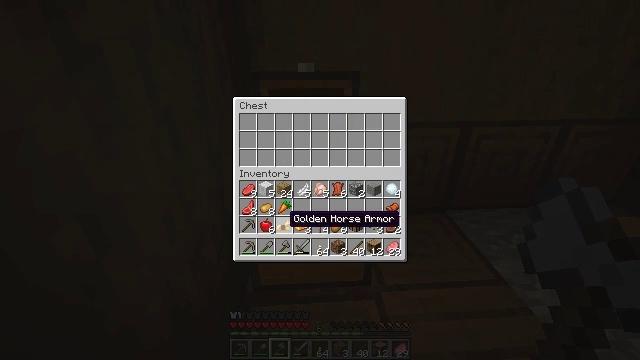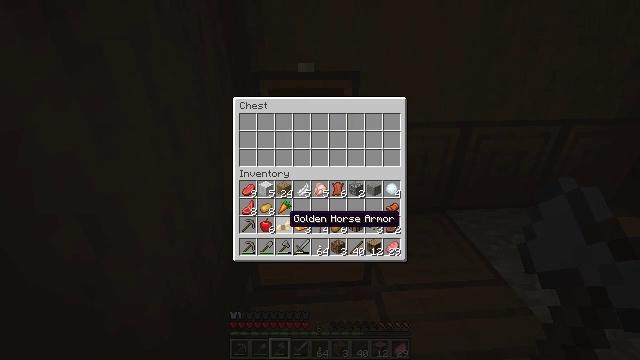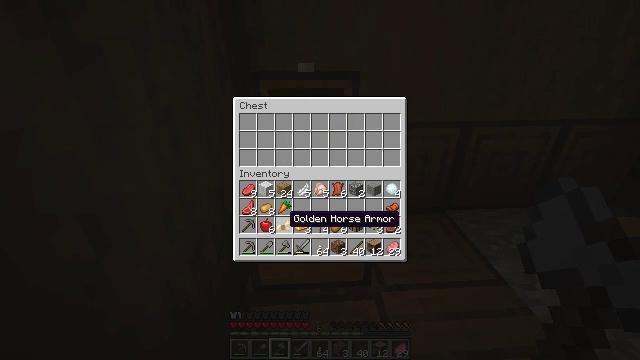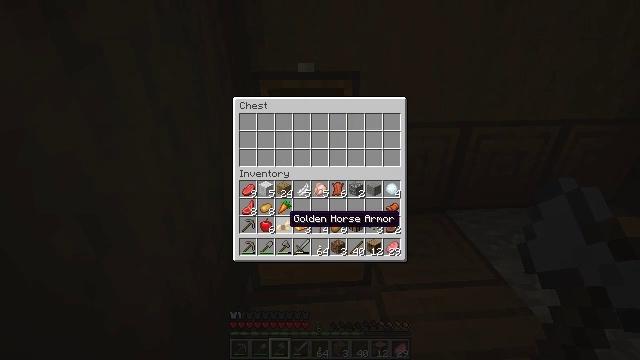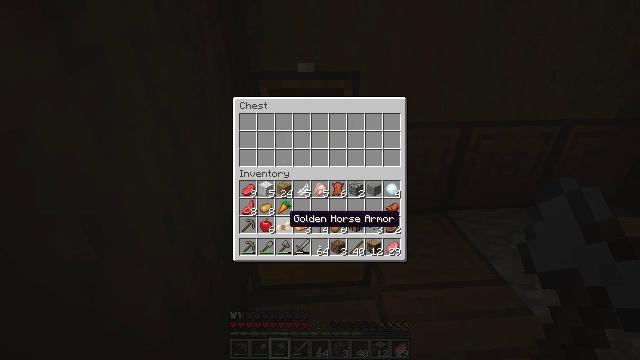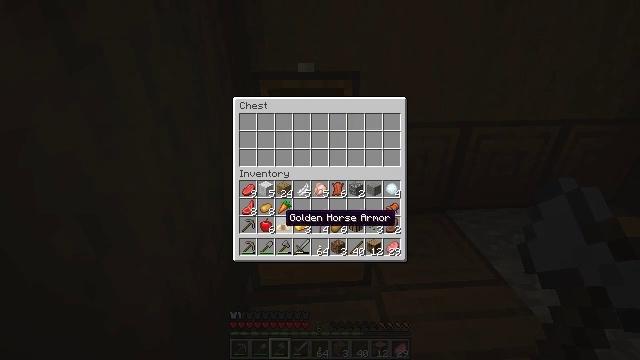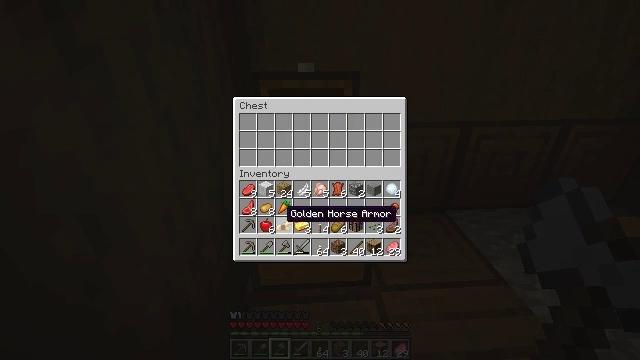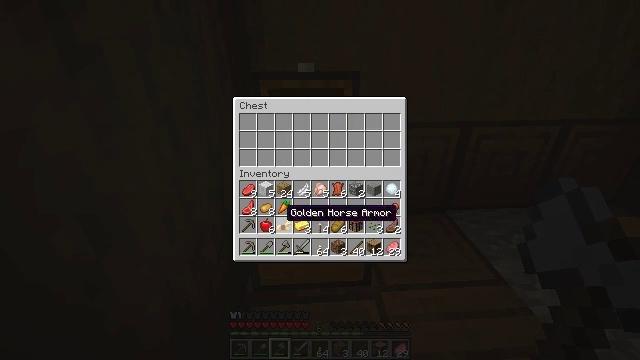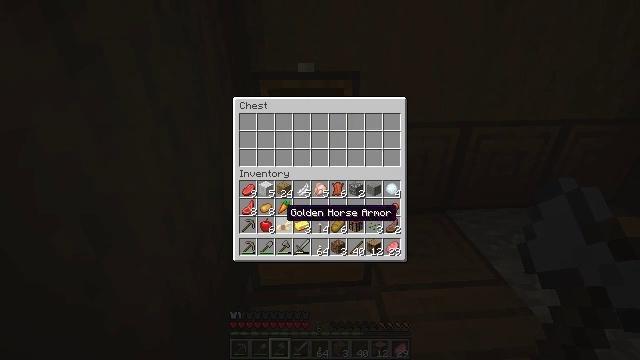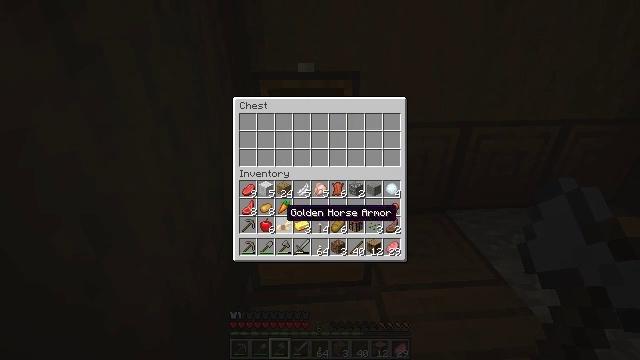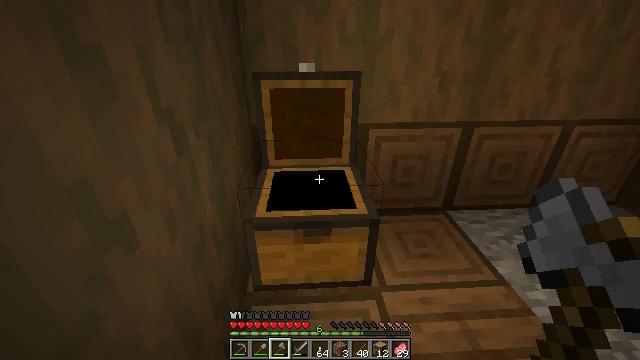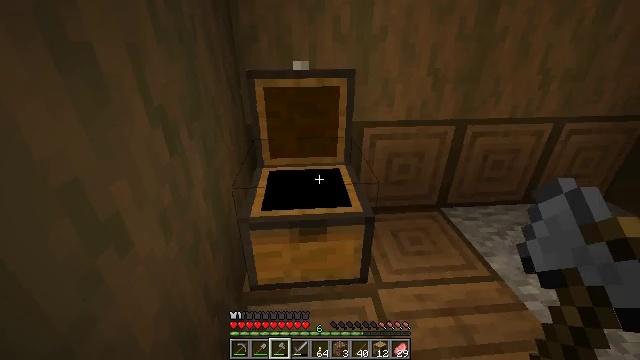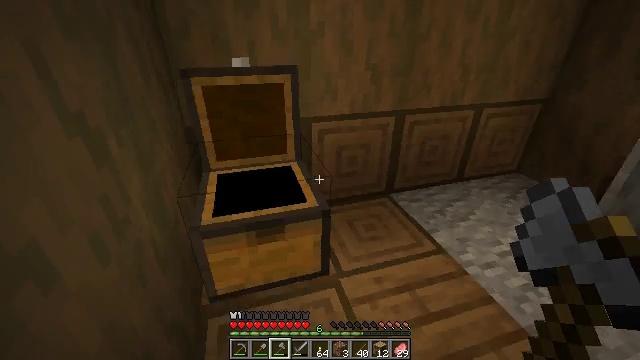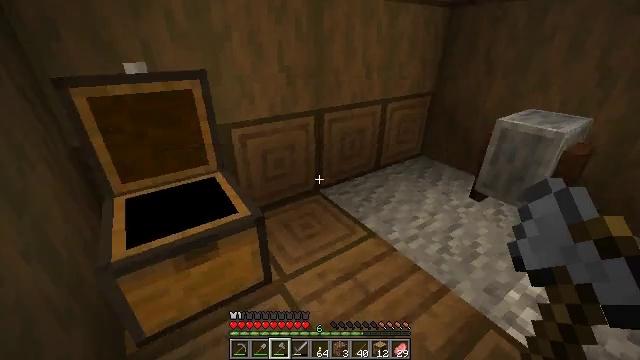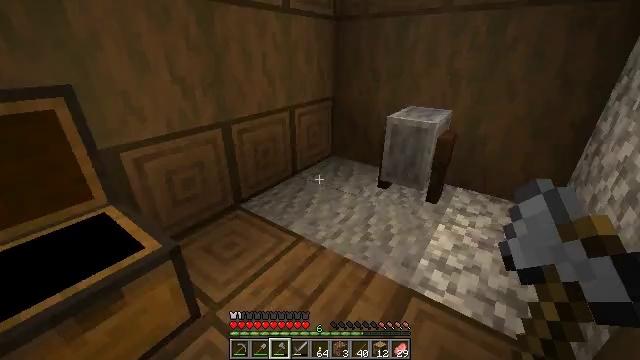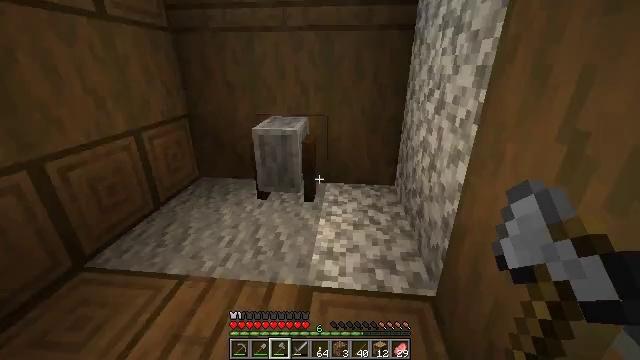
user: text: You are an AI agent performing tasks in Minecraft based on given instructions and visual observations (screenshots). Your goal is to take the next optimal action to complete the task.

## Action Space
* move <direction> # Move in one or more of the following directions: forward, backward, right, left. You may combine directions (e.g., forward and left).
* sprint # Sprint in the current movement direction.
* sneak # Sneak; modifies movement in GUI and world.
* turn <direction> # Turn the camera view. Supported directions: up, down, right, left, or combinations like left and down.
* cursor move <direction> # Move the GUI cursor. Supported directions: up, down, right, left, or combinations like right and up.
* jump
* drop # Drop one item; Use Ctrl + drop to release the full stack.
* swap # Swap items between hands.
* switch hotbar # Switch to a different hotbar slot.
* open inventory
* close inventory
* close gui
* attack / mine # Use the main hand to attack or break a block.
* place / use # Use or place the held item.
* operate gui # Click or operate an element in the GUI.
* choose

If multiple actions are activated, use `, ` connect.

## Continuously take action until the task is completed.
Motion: motion action
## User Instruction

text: Collect potatoes from the garden.
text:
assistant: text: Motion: sneak
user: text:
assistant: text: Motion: sneak
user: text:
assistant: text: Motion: sneak
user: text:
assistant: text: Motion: sneak
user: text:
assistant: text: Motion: sneak
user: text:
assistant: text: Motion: no_op
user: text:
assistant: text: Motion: no_op
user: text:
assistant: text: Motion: no_op
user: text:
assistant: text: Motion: no_op
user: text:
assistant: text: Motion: no_op
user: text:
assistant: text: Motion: turn right, close gui
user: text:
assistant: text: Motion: turn right
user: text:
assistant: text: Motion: turn right
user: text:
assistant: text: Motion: turn right and up
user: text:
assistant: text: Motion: turn right and up
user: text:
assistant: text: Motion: turn right and up
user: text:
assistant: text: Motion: turn right and up
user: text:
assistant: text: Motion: turn right
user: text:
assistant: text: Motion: no_op
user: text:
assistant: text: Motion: no_op
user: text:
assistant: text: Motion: no_op
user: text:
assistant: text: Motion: no_op
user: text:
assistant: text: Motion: move forward and move left
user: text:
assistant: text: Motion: move forward and move left
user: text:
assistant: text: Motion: move forward and move left
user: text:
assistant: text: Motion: move forward and move left, turn right
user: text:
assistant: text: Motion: move forward and move left, turn right
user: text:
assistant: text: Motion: turn right
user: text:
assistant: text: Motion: turn right
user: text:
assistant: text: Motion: turn right